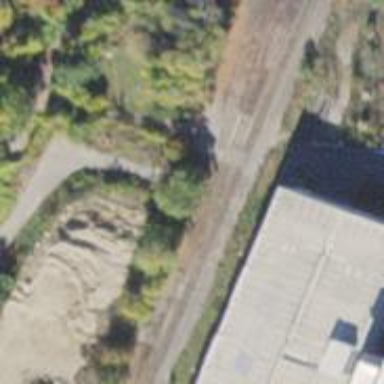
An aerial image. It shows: Crossing for the railway.